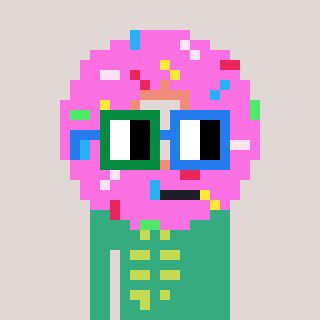
a pixel art character with square green and blue glasses, a doughnut-shaped head and a teal-colored body on a warm background